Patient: sex M, age 57
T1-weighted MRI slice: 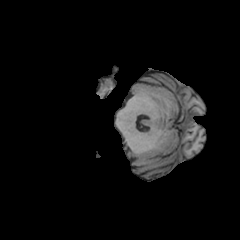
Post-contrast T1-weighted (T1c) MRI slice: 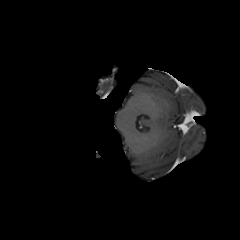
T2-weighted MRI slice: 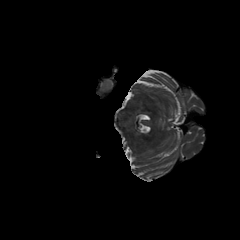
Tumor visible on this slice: no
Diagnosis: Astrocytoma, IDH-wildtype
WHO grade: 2